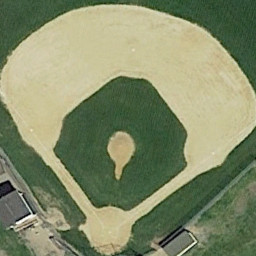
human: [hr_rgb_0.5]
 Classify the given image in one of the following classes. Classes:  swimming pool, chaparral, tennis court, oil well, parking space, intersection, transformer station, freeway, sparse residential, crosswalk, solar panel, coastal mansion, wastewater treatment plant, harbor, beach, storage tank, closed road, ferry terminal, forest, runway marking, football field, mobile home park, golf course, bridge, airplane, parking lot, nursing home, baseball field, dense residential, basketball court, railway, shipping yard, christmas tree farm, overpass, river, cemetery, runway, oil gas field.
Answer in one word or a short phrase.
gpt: baseball field